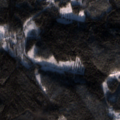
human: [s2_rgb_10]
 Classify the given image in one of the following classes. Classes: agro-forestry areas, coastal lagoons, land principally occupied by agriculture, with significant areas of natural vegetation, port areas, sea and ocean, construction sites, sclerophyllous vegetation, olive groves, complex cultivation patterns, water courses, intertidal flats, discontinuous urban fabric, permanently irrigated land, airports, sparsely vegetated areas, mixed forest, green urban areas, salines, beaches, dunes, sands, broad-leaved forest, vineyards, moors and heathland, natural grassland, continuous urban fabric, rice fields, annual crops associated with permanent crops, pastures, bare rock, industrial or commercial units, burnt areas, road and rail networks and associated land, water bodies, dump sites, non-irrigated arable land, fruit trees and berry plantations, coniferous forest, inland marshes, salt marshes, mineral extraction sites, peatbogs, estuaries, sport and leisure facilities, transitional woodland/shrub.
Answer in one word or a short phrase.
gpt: coniferous forest, mixed forest